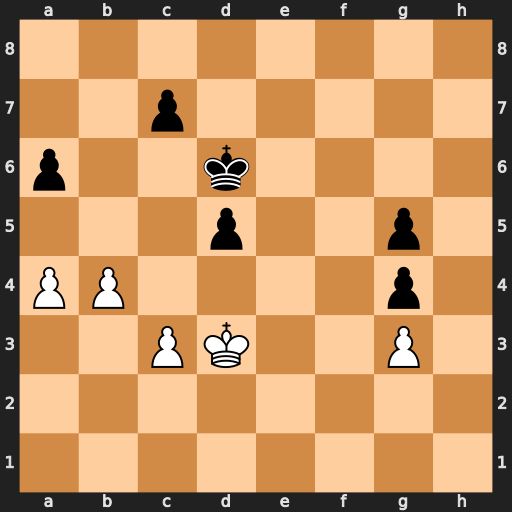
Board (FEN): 8/2p5/p2k4/3p2p1/PP4p1/2PK2P1/8/8
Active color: w
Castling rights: -
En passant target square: -
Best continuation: Kd4 c6 c4 dxc4 Kxc4